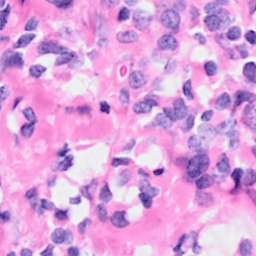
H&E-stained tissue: Breast